Question: I'm using the Google Map API (v3) to create what is a glorified location/store find. Everything is working fine aside from the additional of the places search box (described here: <URL>.
So far I've managed to connect the search box (attached) but can't get the map to orient itself or drop a pin on the selected location. Clearly this has something to do with the search box not binding itself to the map... I'm new to all this so that's my best guess anyway.
Any help would be most appreciated.
'''
var map;
function initialize() {
var mapOptions = {
zoom: 10,
scrollwheel: false,
center: new google.maps.LatLng(-33.9, 151.2)
};
map = new google.maps.Map(document.getElementById('map-canvas'),
mapOptions);
setMarkers(map, beaches);
infowindow = new google.maps.InfoWindow({
content: "loading..."
});
// Create the search box and link it to the UI element.
var input = /** @type {HTMLInputElement} */(
document.getElementById('pac-input'));
map.controls[google.maps.ControlPosition.TOP_LEFT].push(input);
var searchBox = new google.maps.places.SearchBox(
/** @type {HTMLInputElement} */(input));
// [START region_getplaces]
// Listen for the event fired when the user selects an item from the
// pick list. Retrieve the matching places for that item.
google.maps.event.addListener(searchBox, 'places_changed', function() {
var places = searchBox.getPlaces();
for (var i = 0, marker; marker = markers[i]; i++) {
marker.setMap(null);
}
// For each place, get the icon, place name, and location.
markers = [];
var bounds = new google.maps.LatLngBounds();
for (var i = 0, place; place = places[i]; i++) {
var image = {
url: place.icon,
size: new google.maps.Size(71, 71),
origin: new google.maps.Point(0, 0),
anchor: new google.maps.Point(17, 34),
scaledSize: new google.maps.Size(25, 25)
};
// Create a marker for each place.
var marker = new google.maps.Marker({
map: map,
icon: image,
title: place.name,
position: place.geometry.location
});
markers.push(marker);
bounds.extend(place.geometry.location);
}
map.fitBounds(bounds);
});
// [END region_getplaces]
// Bias the SearchBox results towards places that are within the bounds of the
// current map's viewport.
google.maps.event.addListener(map, 'bounds_changed', function() {
var bounds = map.getBounds();
searchBox.setBounds(bounds);
});
}
var beaches = [
['Bondi Beach', -33.890542, 151.274856, 4],
['Coogee Beach', -33.923036, 151.259052, 5],
['Cronulla Beach', -34.028249, 151.157507, 3],
['Manly Beach', -33.80010128657071, 151.28747820854187, 2],
['Maroubra Beach', -33.950198, 151.259302, 1]
];
function setMarkers(map, locations) {
var image = {
//url: '../assets/img/icon_mapPin.png',
url: 'https://jira.appcelerator.org/secure/attachment/35489/map-pin.png',
// This marker is 20 pixels wide by 32 pixels tall.
size: new google.maps.Size(20, 29),
// The origin for this image is 0,0.
origin: new google.maps.Point(0,0),
// The anchor for this image is the base of the flagpole at 0,32.
anchor: new google.maps.Point(10, 29)
};
var shape = {
coord: [1, 1, 1, 20, 29, 20, 29 , 1],
type: 'poly'
};
for (var i = 0; i < locations.length; i++) {
var beach = locations[i];
var myLatLng = new google.maps.LatLng(beach[1], beach[2]);
var marker = new google.maps.Marker({
position: myLatLng,
map: map,
icon: image,
shape: shape,
title: beach[0],
zIndex: beach[3],
html: beach[0]
});
var contentString = '<div class="siteNotice">'+beach[1]+'</div>';
google.maps.event.addListener(marker, "click", function () {
infowindow.setContent(contentString);
infowindow.open(map, this);
});
}
}
google.maps.event.addDomListener(window, 'load', initialize);
'''

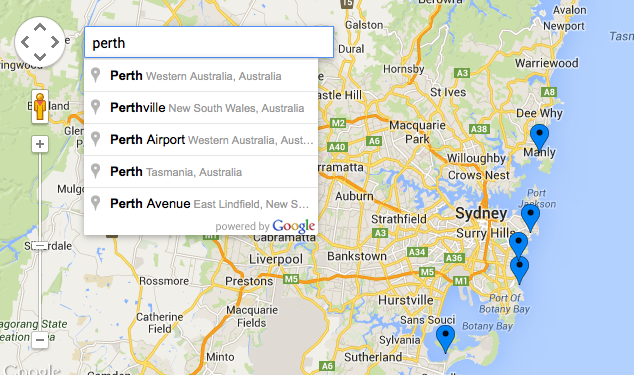
Answer: There is error reported:
'''
Uncaught ReferenceError: markers is not defined
'''
'markers' array should be defined and set properly like
'''
var map;
function initialize() {
var markers = [];
...
'''